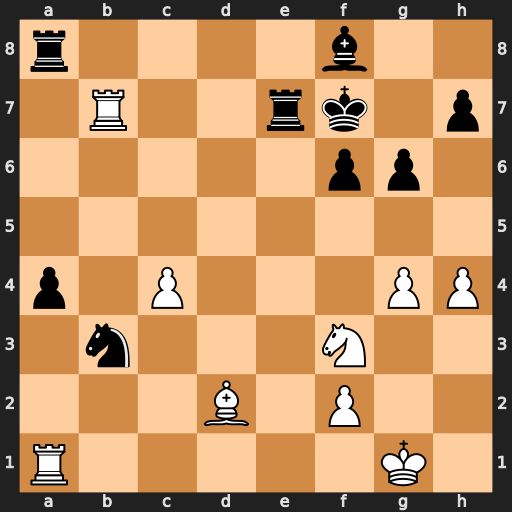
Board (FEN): r4b2/1R2rk1p/5pp1/8/p1P3PP/1n3N2/3B1P2/R5K1
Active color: w
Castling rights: -
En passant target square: -
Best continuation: Rxb3 axb3 Rxa8